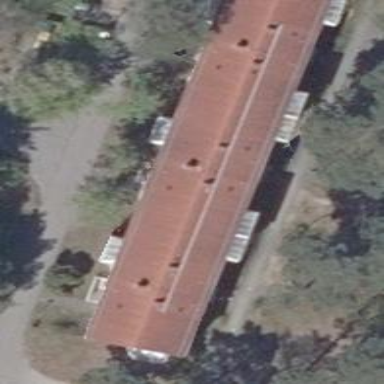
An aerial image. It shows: Gabled apartments building with red roof made of roof tiles.